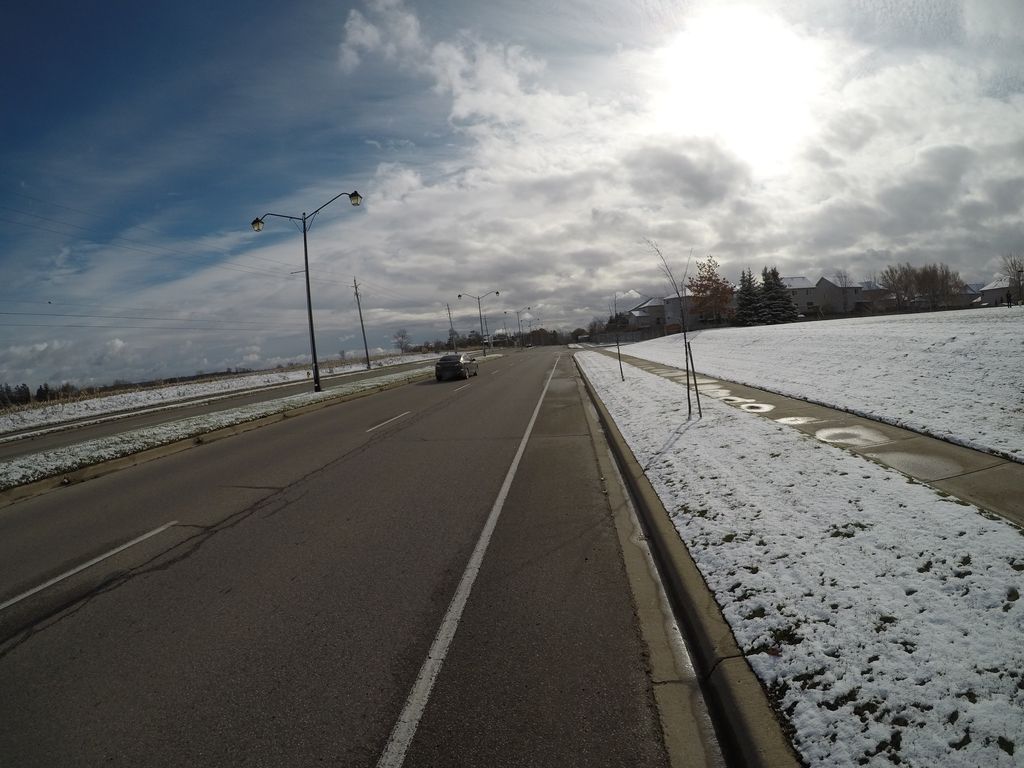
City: kitchener-waterloo